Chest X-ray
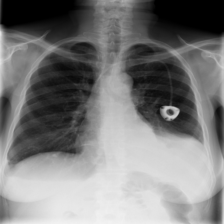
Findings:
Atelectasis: negative
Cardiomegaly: negative
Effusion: negative
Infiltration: negative
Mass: negative
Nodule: negative
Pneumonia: negative
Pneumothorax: negative
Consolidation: positive
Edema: negative
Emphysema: negative
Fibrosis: negative
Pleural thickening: negative
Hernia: negative